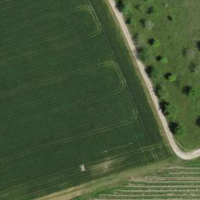
EUNIS habitat code: 52
Species observed at this site:
Cydonia oblonga